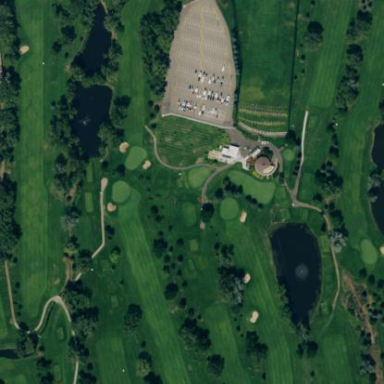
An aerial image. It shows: Golf course.